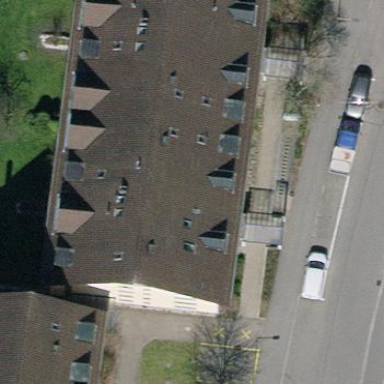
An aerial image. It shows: Gabled roof building with tile roofing. It consists of apartments.